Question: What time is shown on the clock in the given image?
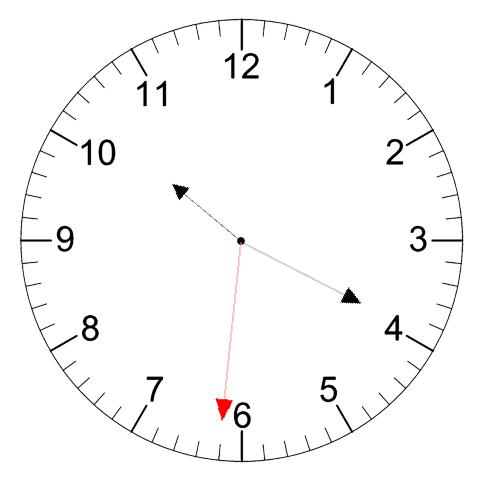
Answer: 10:19:31